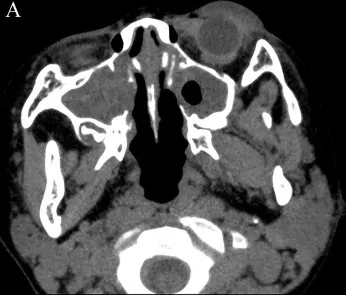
The images of CT and bronchoscopy in 2014,. Maxillary sinuses were almost full of secretions.
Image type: radiology (ct)